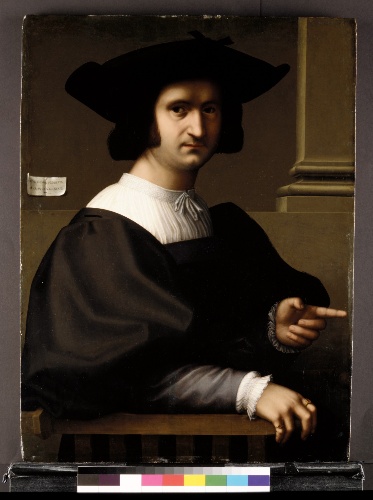
Title: Portrait of a Man
Artist: Tommaso Fiorentino (Tommaso di Stefano Lunetti)
Artist bio: Italian, Florentine, ca. 1495–1564
Date: 1521
Object type: Painting
Classification: Paintings
Medium: Oil on wood
Dimensions: 32 1/4 x 23 7/8 in. (81.9 x 60.6 cm)
Department: European Paintings
Credit line: Gift of J. Pierpont Morgan, 1917
Accession year: 1917
Repository: Metropolitan Museum of Art, New York, NY
Tags: Men|Portraits